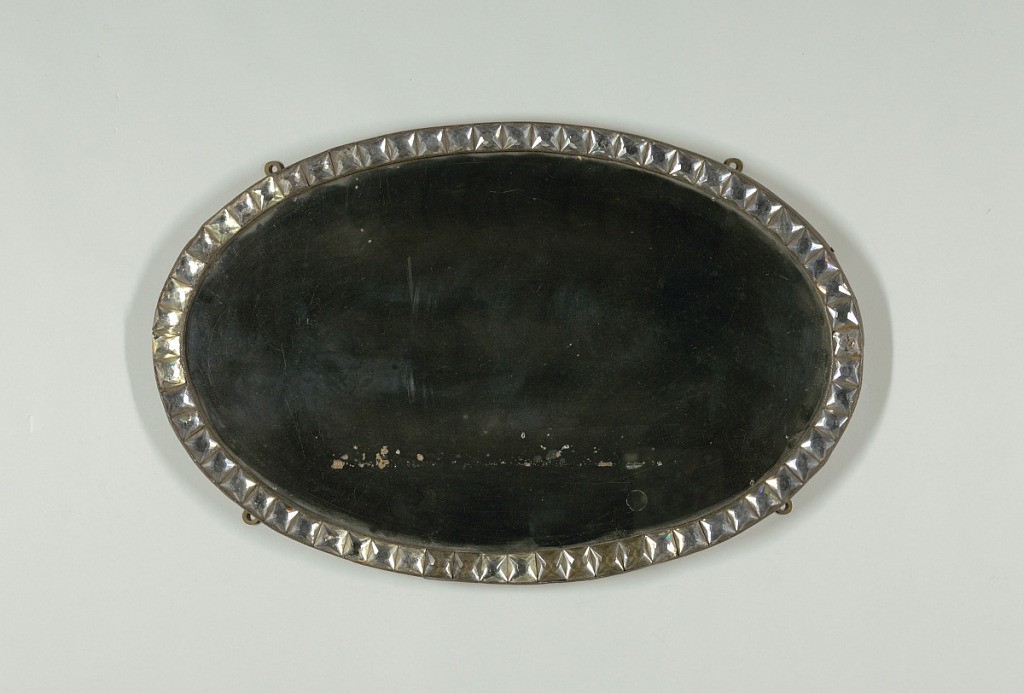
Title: Mirror
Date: late 18th–early 19th century
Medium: Cut glass, mirrored glass, metal, wood
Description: Oval mirror surrounded by oval metal frame with row of square, faceted glass "jewels"; wood backing; four mounting rings on reverse, allowing vertical or horizontal orientation.